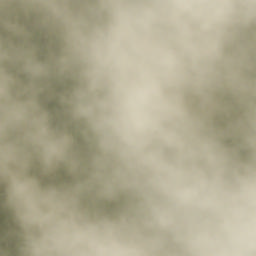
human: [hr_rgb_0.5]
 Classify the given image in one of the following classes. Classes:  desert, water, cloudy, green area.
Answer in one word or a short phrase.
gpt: cloudy